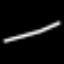
Label: line